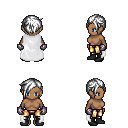
a pixel art fantasy rpg character, female body template, human, dark skin, white cape, gold greaves, white pixie cut hairstyle, metal gloves, black shoes, four views (front, back, left, right), 2x2 character sprite sheet, small pixel art, hard edges, no anti-aliasing